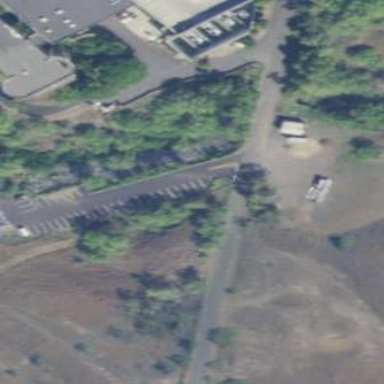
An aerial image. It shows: Parking area.